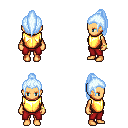
a pixel art fantasy rpg character, female body template, human, tanned skin, gold chest armor, red pants, white cyan long topknot hairstyle, bracelets, four views (front, back, left, right), 2x2 character sprite sheet, small pixel art, hard edges, no anti-aliasing